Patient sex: M
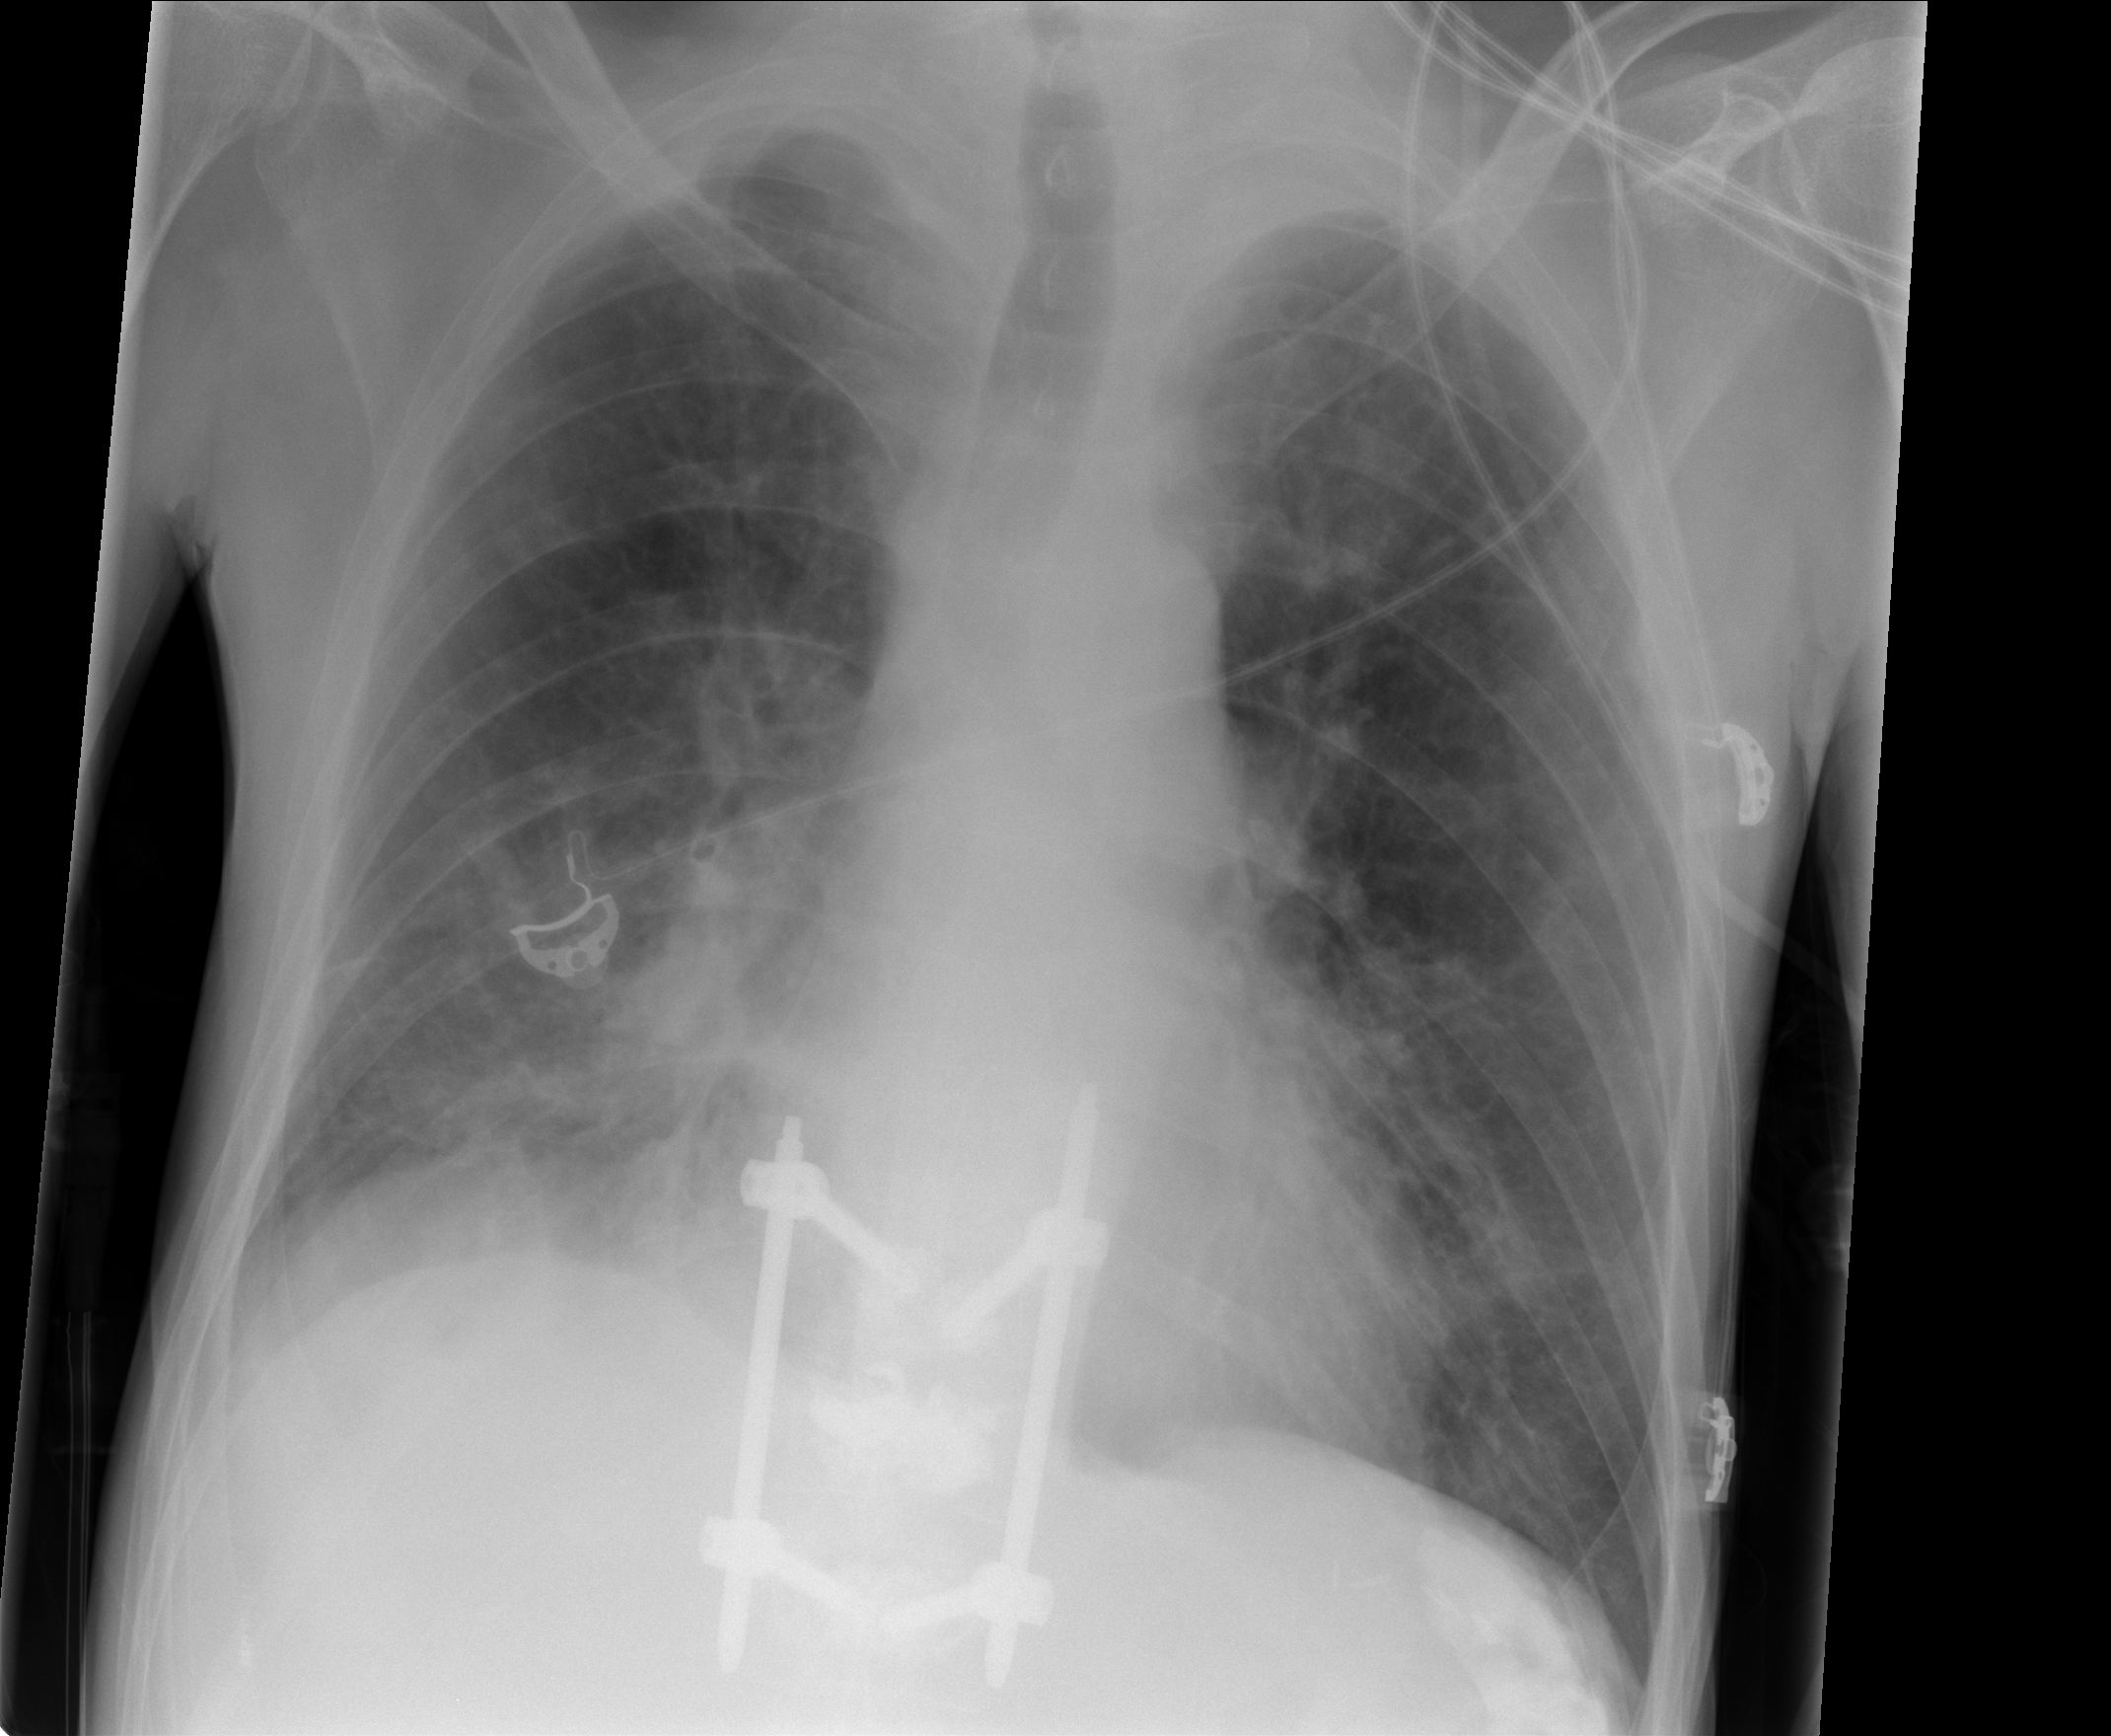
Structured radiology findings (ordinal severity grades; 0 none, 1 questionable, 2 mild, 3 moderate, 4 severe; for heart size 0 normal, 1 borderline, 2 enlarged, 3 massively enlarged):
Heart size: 0
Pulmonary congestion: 0
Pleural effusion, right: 2
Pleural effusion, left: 0
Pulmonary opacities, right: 2
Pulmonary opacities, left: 0
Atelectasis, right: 1
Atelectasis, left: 0